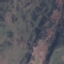
Label: HerbaceousVegetation